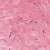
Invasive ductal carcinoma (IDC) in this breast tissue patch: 0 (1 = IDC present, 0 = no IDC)